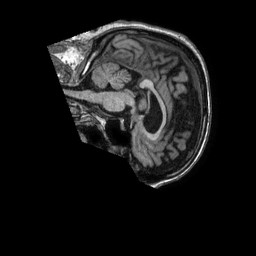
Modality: T1w
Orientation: sagittal
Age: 74
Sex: male
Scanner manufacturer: philips
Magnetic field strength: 1.5 T
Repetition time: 0.007187 s
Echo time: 0.003312 s